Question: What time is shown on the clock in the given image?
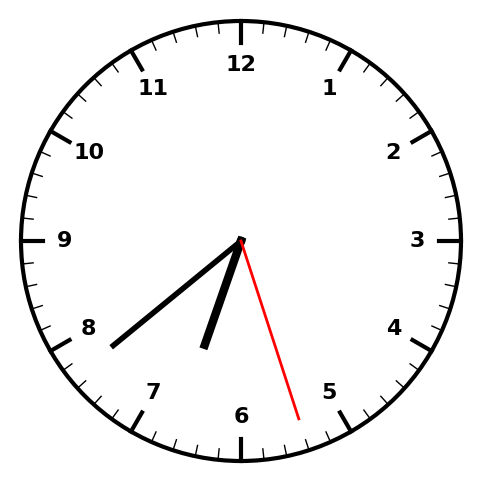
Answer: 06:38:27